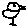
Label: bird